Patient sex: M
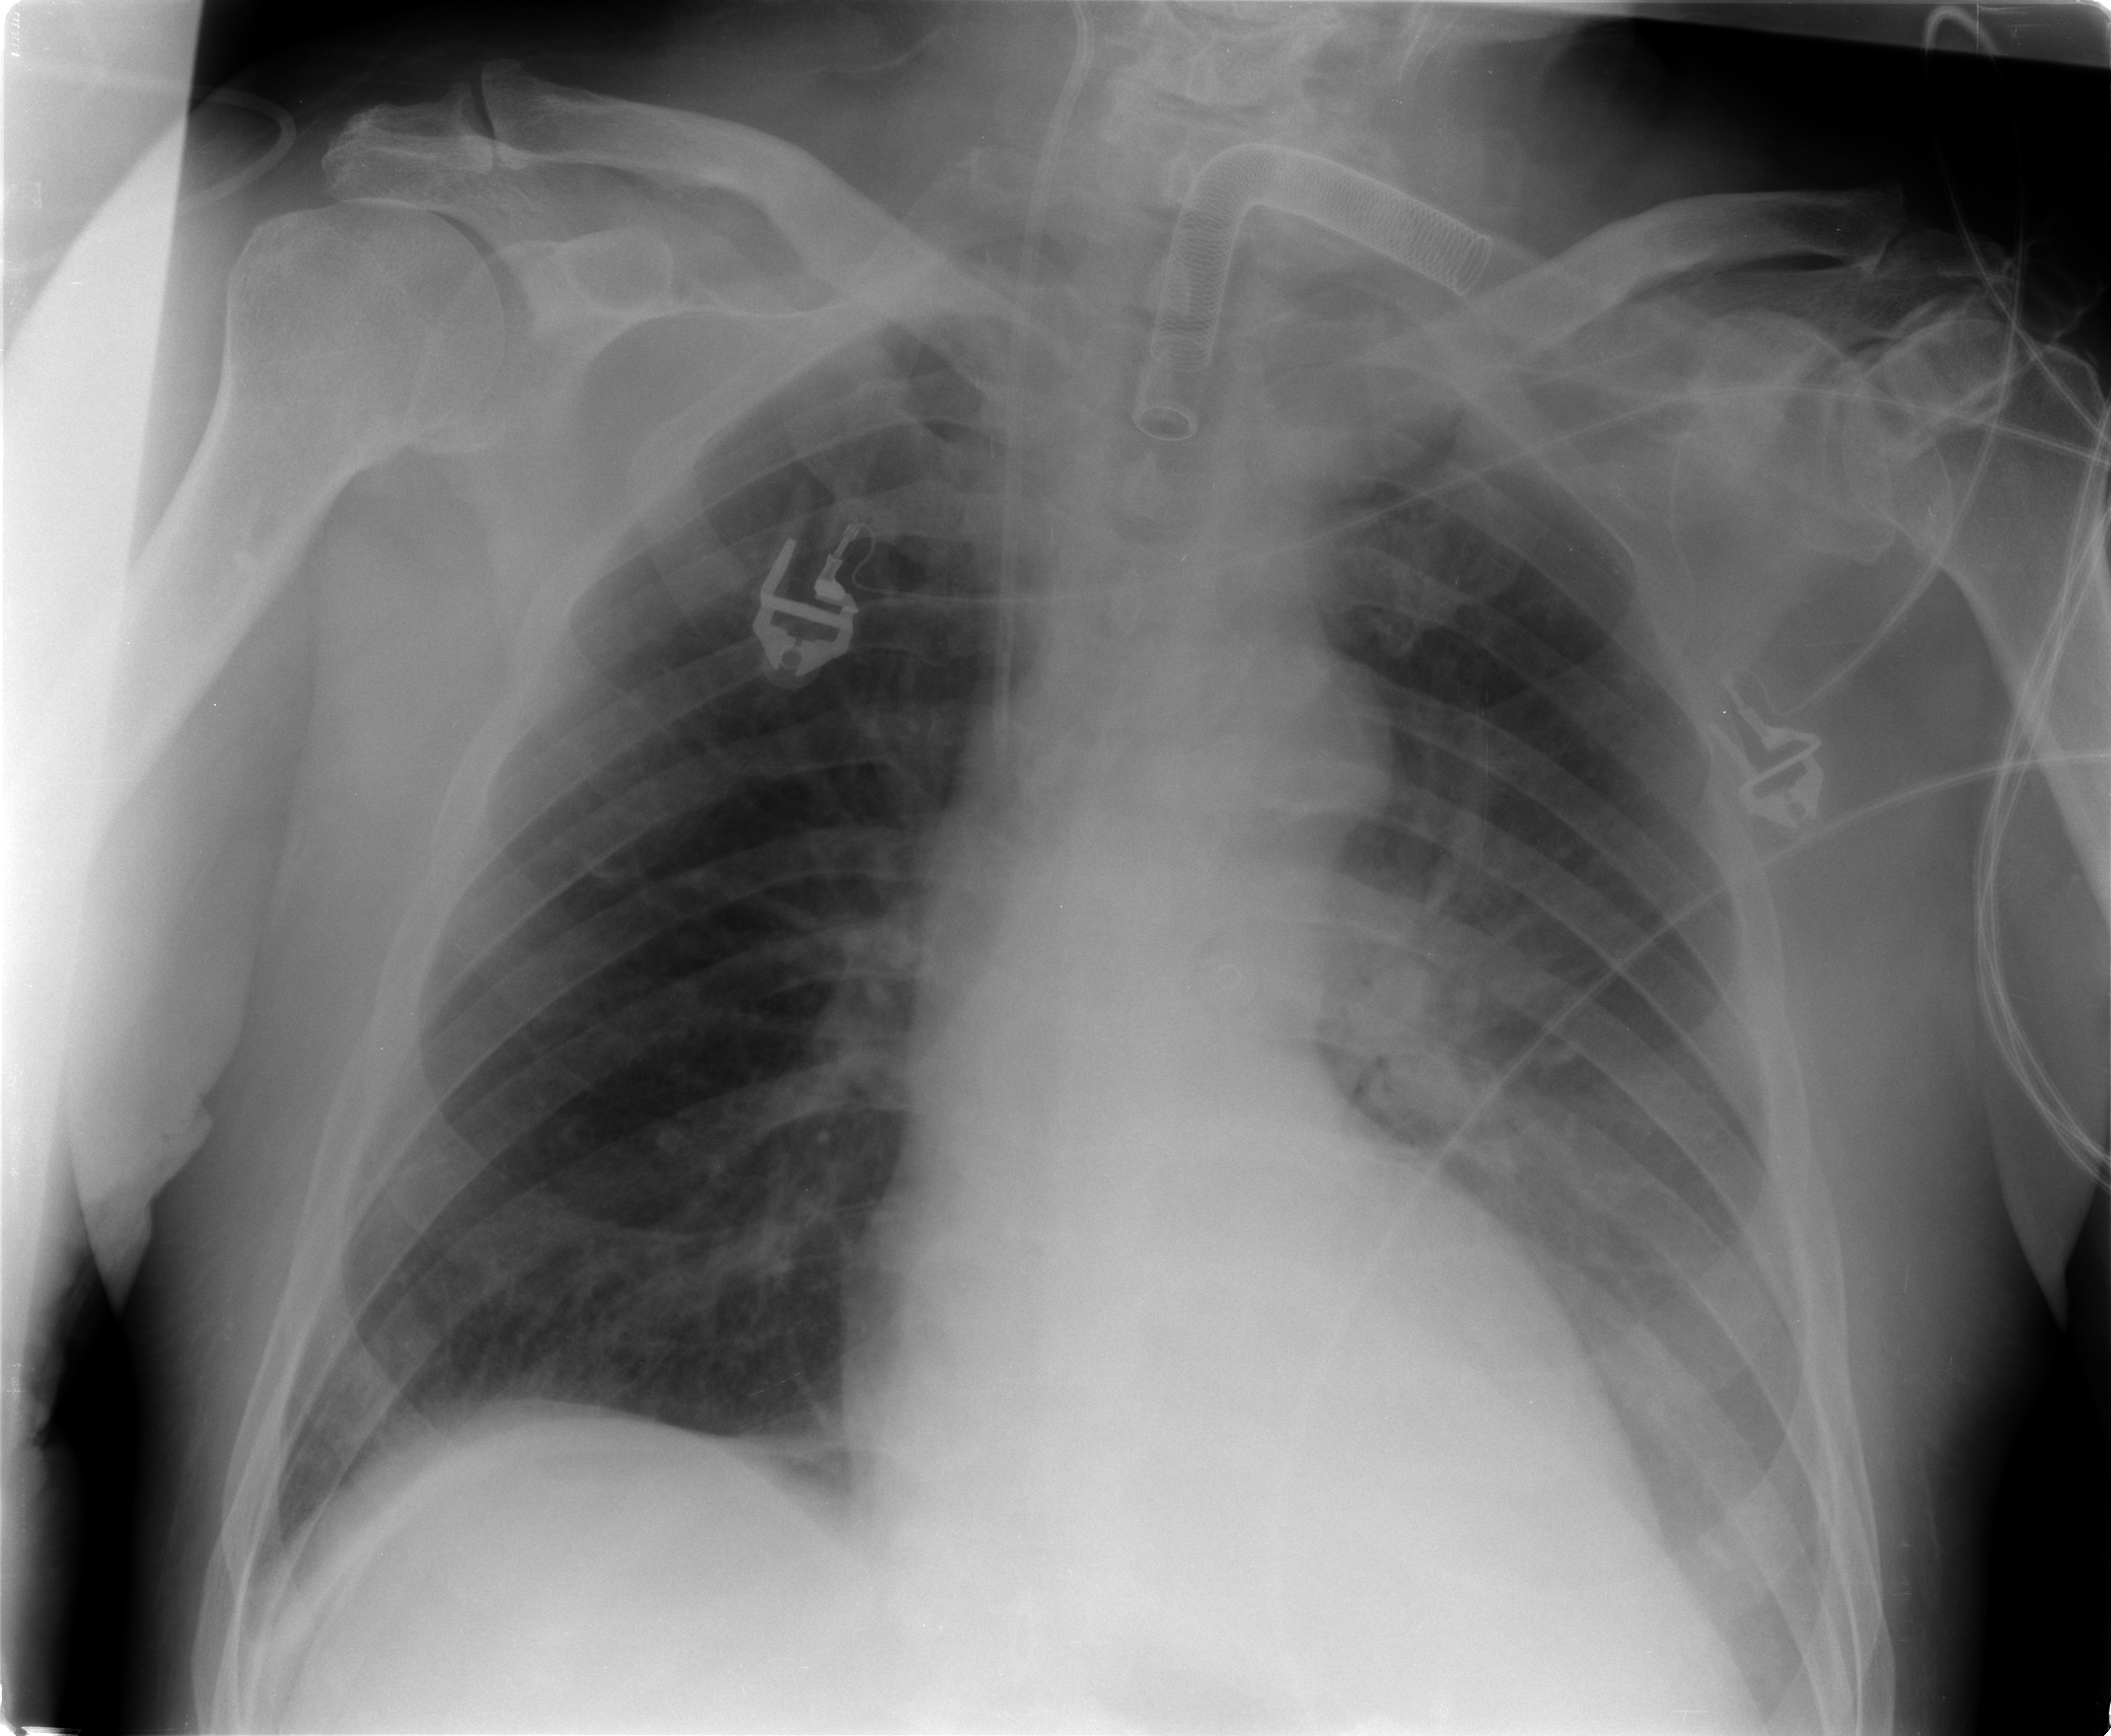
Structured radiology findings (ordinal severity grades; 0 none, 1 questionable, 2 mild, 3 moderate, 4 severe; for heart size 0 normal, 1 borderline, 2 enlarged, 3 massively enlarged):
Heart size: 2
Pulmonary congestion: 2
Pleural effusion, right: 0
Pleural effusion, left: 3
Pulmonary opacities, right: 1
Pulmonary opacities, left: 0
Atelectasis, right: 2
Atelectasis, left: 2